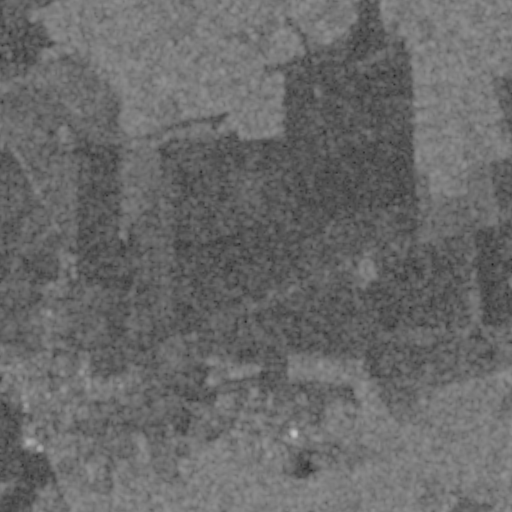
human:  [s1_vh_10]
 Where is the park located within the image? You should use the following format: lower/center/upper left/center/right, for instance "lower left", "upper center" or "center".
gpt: The park is located in the lower left of the image.
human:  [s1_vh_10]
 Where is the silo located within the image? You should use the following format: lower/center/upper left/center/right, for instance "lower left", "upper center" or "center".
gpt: The silo is located in the lower left of the image.
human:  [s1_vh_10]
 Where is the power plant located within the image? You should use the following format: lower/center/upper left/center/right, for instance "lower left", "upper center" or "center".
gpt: There is no power plant in the image.

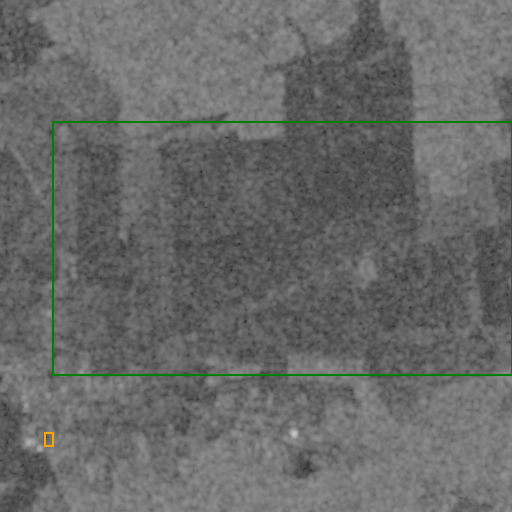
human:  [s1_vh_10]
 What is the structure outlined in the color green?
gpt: The structure outlined in green is a crop field.
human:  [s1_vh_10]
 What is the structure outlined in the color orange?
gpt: The structure outlined in orange is a park.
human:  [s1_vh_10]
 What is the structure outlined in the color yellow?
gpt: There is no yellow outline.